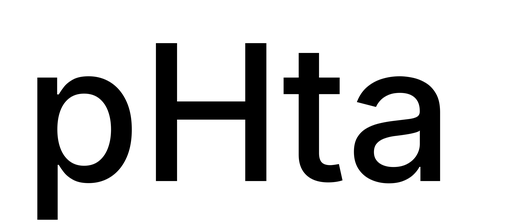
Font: Inter_Medium